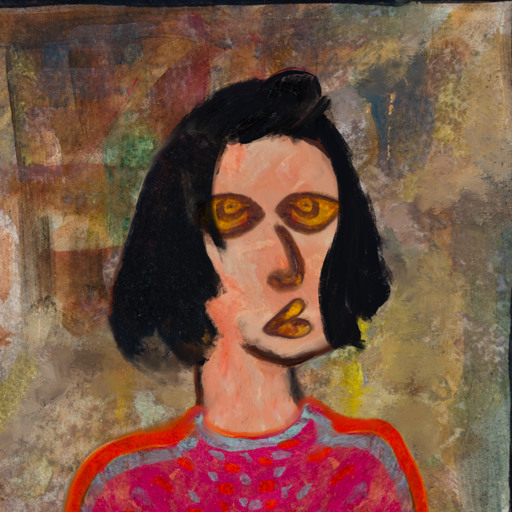
Background: Mosgoul, Head And Neck Side: Roy_Bahadur, Face Side: Comrade, Bust: Sisters, Hair Side: Mosgoul, Head Accessory: Blank, Second Necklace: Blank, Necklace: Blank, Baby: Blank